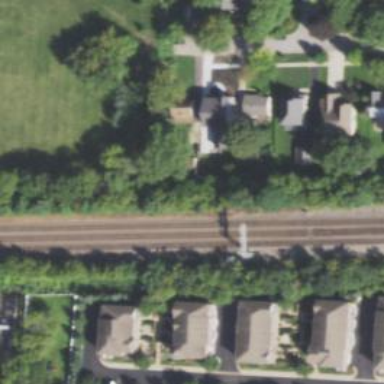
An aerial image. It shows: Railway signal.